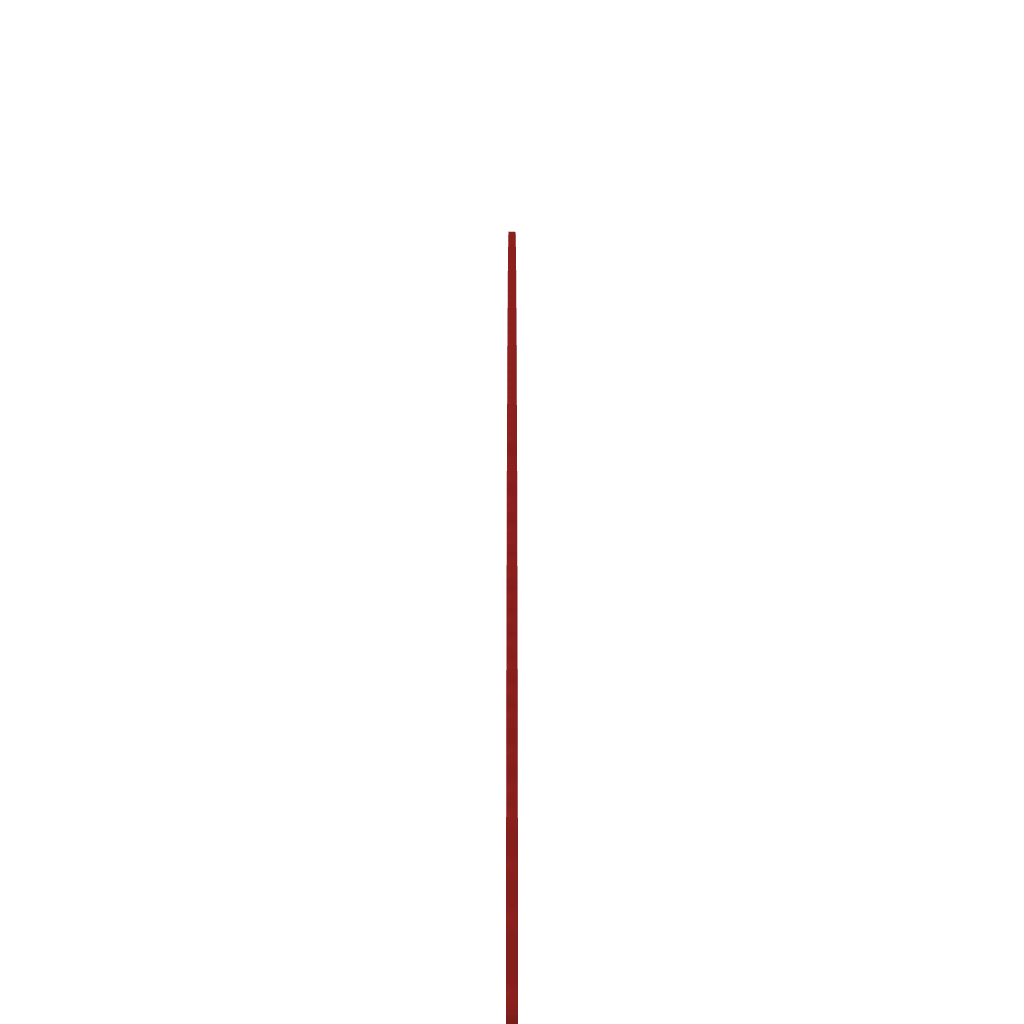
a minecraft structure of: Rainbow